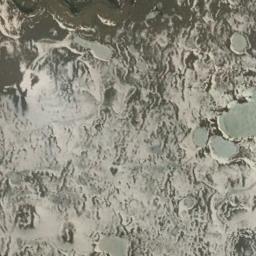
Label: desert